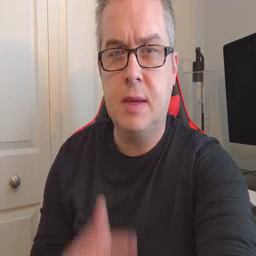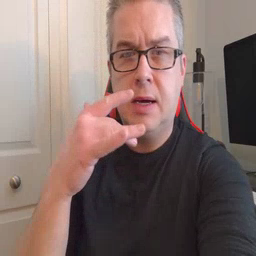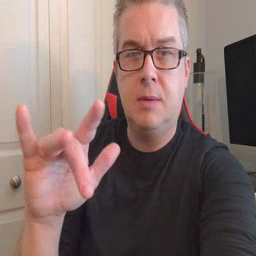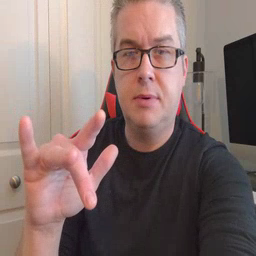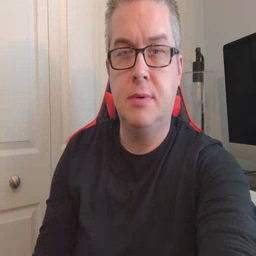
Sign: empty